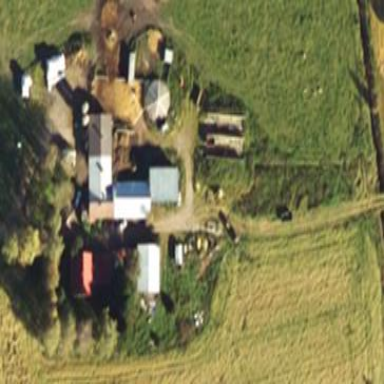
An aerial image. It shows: Farmyard area.